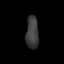
Tissue: skin
Cell type: Epithelial cells
Senescence score: 0.2388
Nuclear area (px): 404
Mean DAPI intensity: 60.535